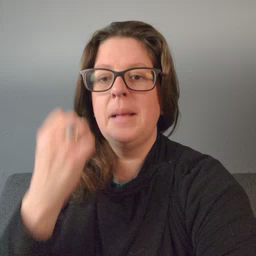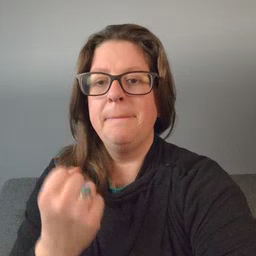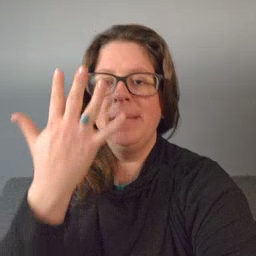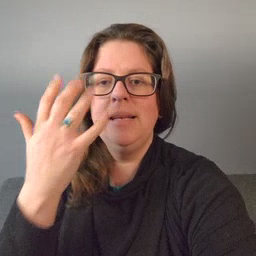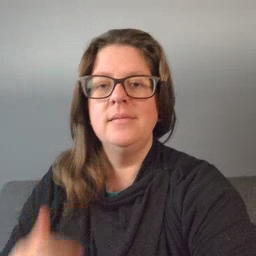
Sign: mitten